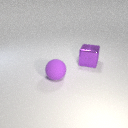
large purple rubber sphere to the left of large purple metal cube